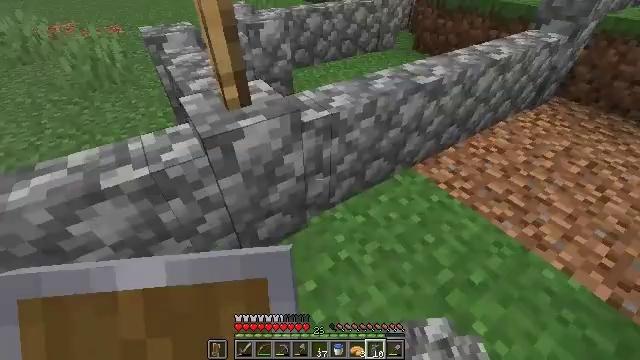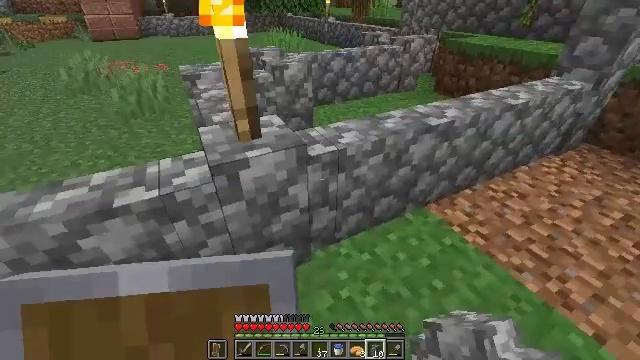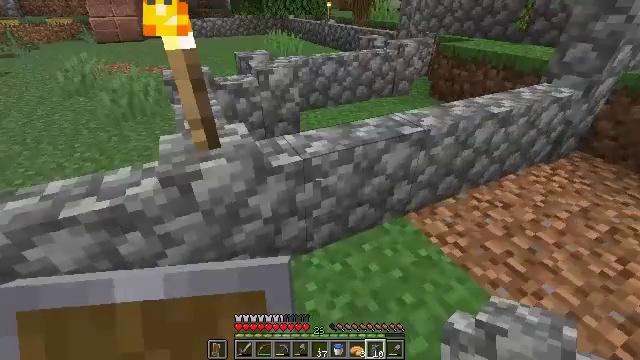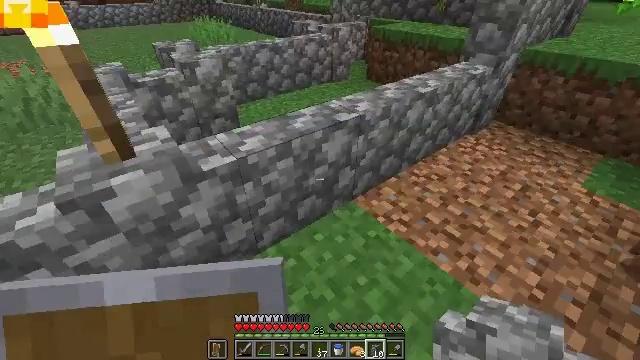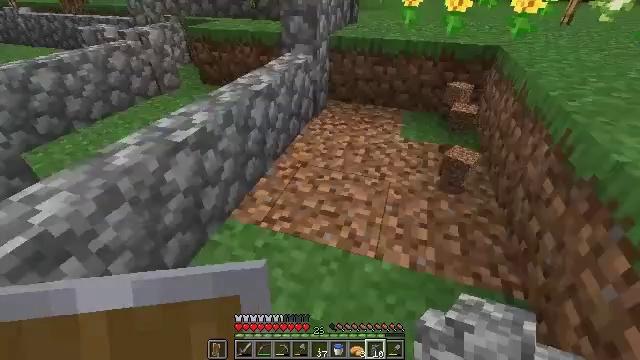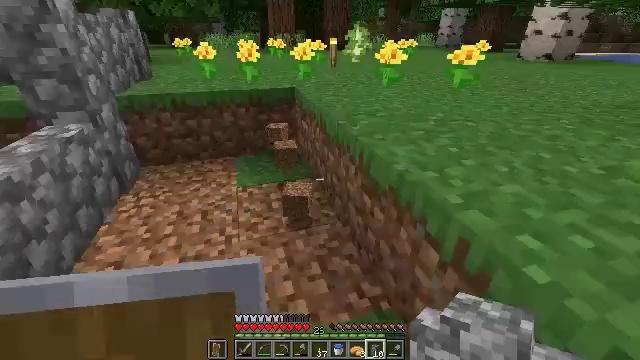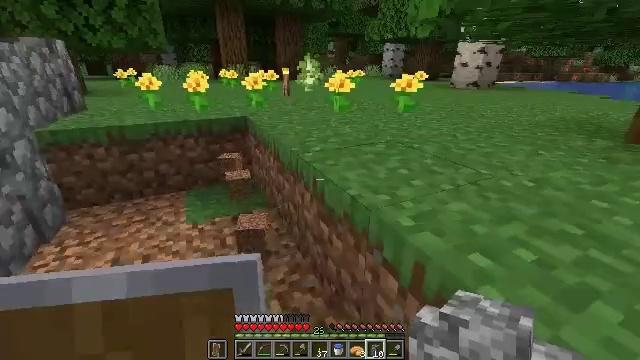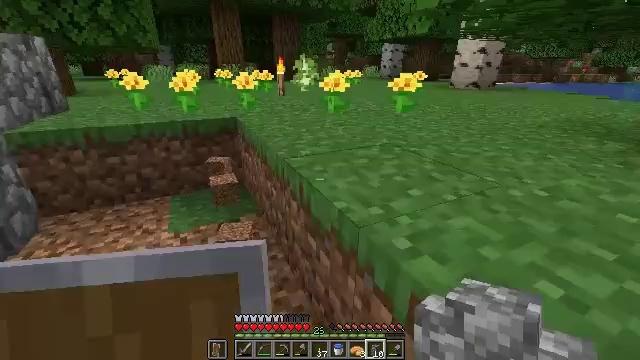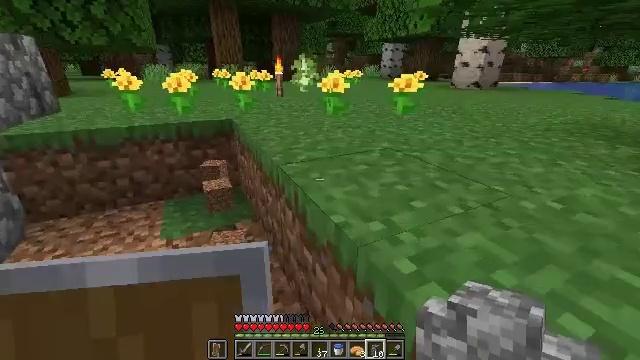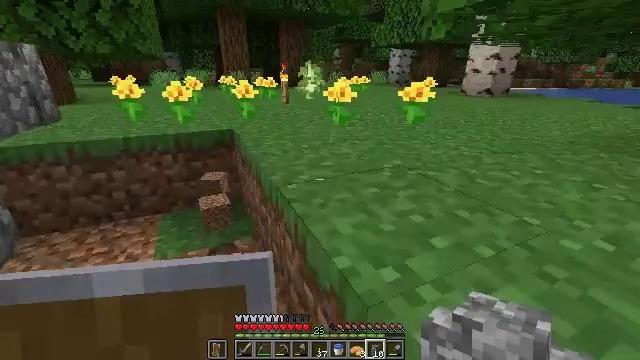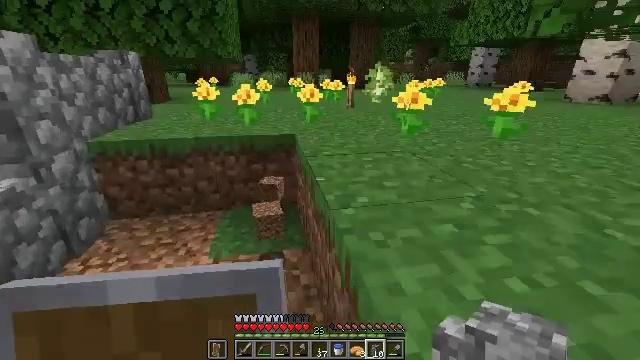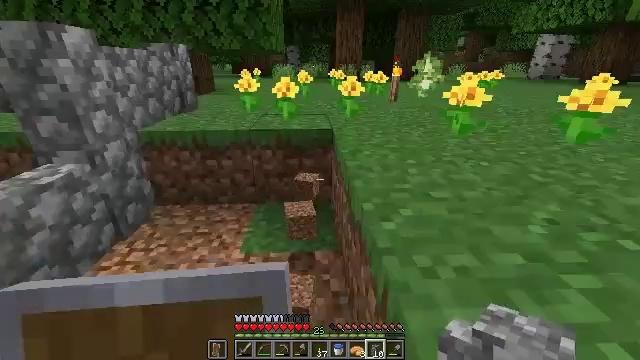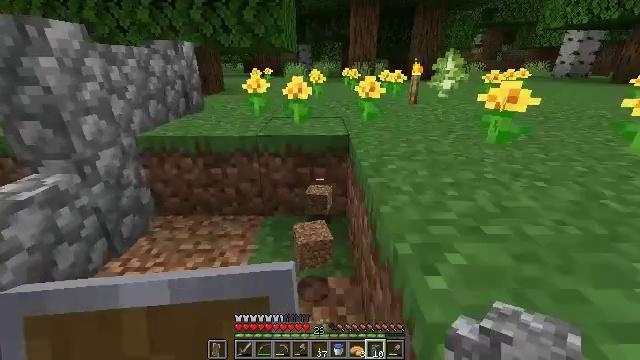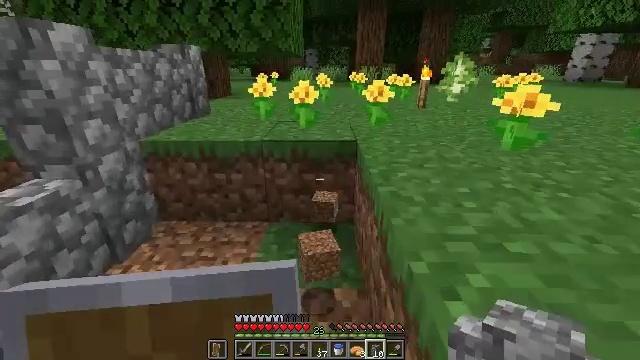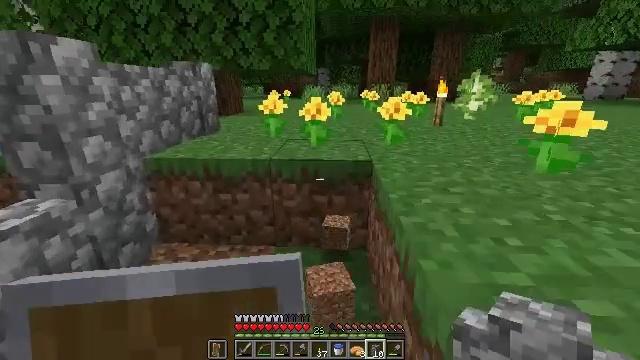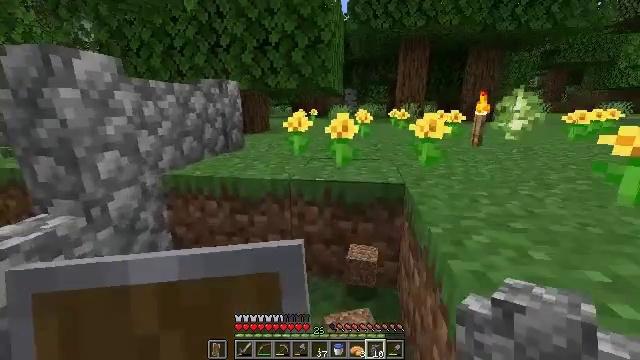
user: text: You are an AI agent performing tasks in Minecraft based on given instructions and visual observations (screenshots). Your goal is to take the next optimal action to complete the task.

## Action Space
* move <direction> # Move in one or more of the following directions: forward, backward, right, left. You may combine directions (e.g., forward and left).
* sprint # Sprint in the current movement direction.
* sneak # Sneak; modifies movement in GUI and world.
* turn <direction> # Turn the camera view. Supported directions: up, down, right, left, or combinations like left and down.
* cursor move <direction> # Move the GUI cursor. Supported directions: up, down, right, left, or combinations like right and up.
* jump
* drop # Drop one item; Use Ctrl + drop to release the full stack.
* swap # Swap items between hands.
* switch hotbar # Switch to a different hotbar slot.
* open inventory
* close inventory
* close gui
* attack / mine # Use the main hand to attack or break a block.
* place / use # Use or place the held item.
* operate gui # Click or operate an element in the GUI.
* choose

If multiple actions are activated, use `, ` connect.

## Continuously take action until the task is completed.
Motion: motion action
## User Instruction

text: Gather cobblestone wall segments.
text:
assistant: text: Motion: move right, turn left and up
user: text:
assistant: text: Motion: move forward and move right, turn left
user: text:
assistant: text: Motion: move forward and move right, turn right and down
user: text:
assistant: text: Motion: move forward and move right, turn right
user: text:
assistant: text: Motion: move forward and move right, turn right and up
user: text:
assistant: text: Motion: move forward and move right, turn right and up
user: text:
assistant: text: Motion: move forward
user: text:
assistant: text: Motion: move forward
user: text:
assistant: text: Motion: move forward, turn left and up
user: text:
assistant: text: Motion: move forward, turn left
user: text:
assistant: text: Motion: move forward, turn left and down
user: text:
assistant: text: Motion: move forward, turn left
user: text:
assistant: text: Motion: move forward, turn left
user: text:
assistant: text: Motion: move forward, turn left and up
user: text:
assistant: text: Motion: move forward, turn left and up
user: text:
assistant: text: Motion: move forward, turn left and up
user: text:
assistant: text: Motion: move forward, turn left and up
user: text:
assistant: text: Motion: move forward and move right, turn left and up
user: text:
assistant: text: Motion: move forward and move right, turn left
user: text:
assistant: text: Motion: move forward and move right, turn left and up
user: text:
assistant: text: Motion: move forward and move right, turn left and up, jump
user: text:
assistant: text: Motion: move forward and move right, turn left and up, jump
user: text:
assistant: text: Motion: move forward and move right, turn left and up, jump
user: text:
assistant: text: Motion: move forward and move right, turn left and up
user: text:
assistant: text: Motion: move right, turn left and down
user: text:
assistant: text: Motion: move right, turn left and down
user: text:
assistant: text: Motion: no_op
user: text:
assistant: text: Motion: no_op
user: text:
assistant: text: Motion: no_op
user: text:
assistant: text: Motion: no_op